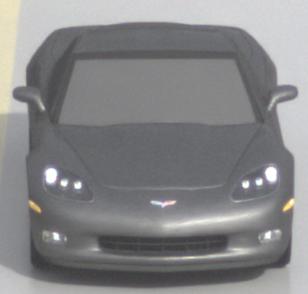
Make: Chevrolet
Model: Corvette Coupé
Detailed model: Corvette (C6) Coupé
Model produced from: 2005/02
Model produced until: 2008/03
Doors: 3
Color: gray
Road condition: wet road
Daytime: morning or afternoon
Contrast: low contrast